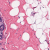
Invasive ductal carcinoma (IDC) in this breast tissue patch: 0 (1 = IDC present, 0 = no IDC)